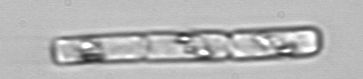
Label: Guinardia_delicatula